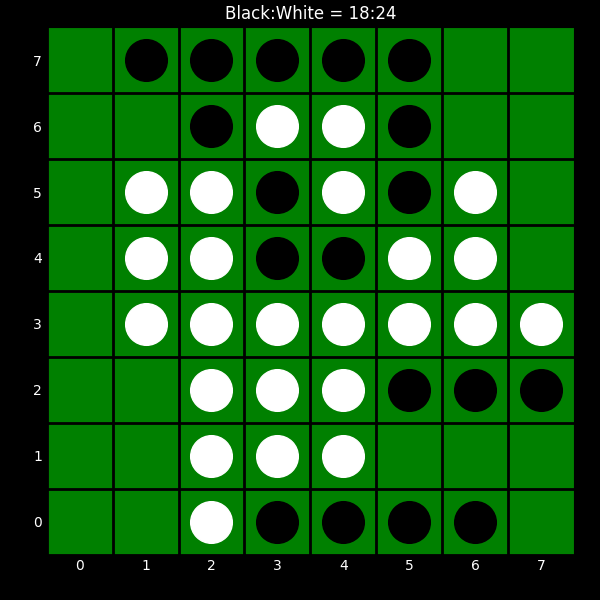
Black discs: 18
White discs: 24